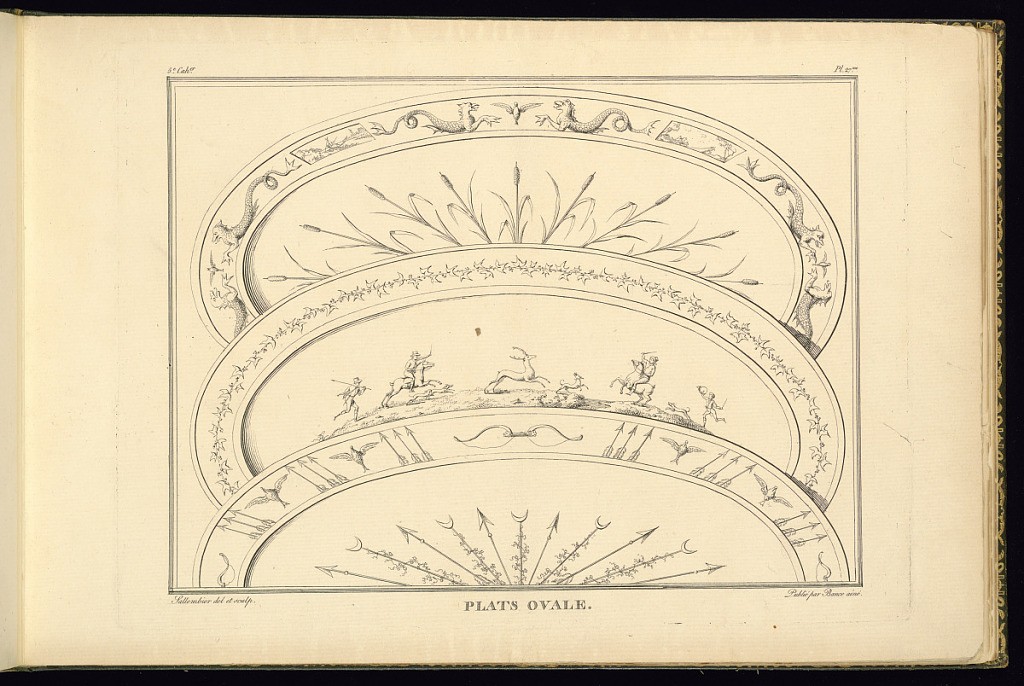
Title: PLATS OVALE
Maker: Henri Sallembier, French, ca. 1753 - 1820
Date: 1805
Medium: Etching on paper
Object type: Print
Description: Three designs for oval serving dishes with Empire style motifs. The plates are displayed overlapping, each with a vignette or decoration in the center and decorative borders along the rims, featuring reeds, a hunting scene, arrows, and spears with crescent moons. The rims feature vignettes, sea creatures, birds, foliate branches, bows, and arrows. The plate is titled, signed, and numbered.